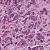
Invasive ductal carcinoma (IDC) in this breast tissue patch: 1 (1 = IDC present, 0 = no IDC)